Question: I'm using <URL> in OpenCV to help segment background and foreground. With the user's help in marking foreground and background items, I can get a result.
However, there is a lot of noise that comes with the result. Even though the user marked the face and body, we still get pixels from outside selection area.
What kind of techniques could I use to help clean this up a bit? Thanks

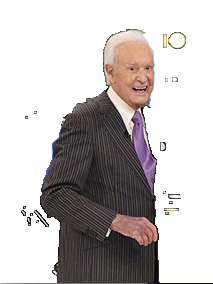
Answer: You could use findcontours to get all contours in your segmented image and remove all but the largest contour.